Interaction volume radius: 5 \u00c5
Interaction volume height: 15 \u00c5
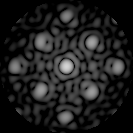
Disorder parameter: 0.2309